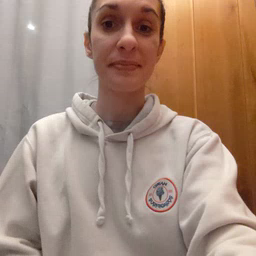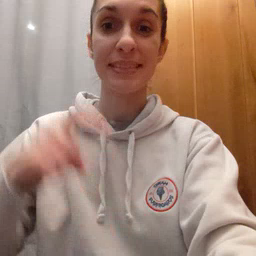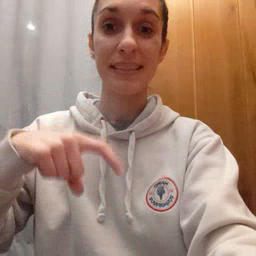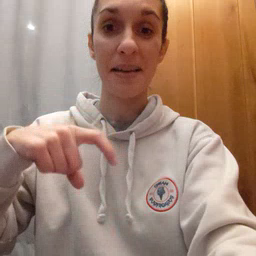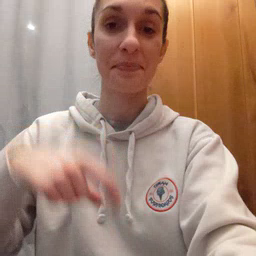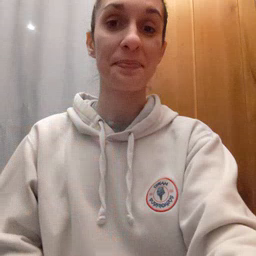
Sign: time